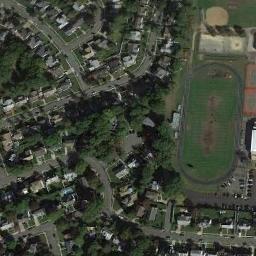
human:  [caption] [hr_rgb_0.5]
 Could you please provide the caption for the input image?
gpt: There is a semicircle in the track and field .

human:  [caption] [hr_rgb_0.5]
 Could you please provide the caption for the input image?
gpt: A track and field is built in the middle of a residential area, Surrounded by a lot of vegetation .

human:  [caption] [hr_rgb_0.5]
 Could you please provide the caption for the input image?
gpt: There are many buildings next to the ground track field .

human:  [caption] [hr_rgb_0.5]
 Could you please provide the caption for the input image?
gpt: The ground track field is next to a residential area and some other sports areas are next to the ground track field .

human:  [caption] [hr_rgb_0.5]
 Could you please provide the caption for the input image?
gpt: There are many buildings and trees around the ground track field with a black track .